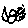
Label: bird